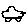
Label: car